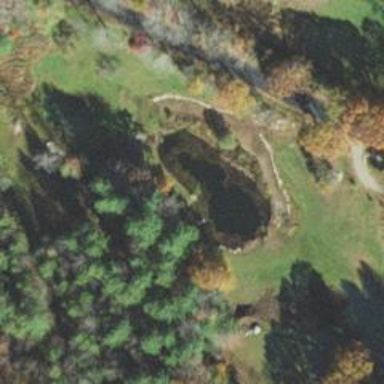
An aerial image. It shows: Peaceful pond surrounded by nature.